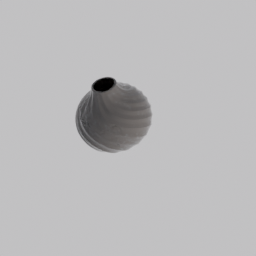
Label: decoration